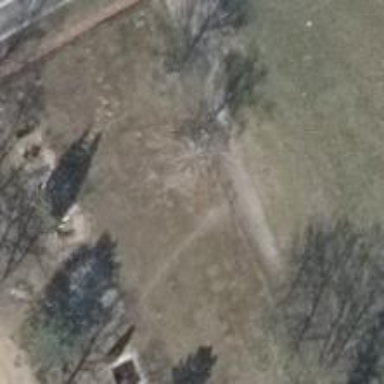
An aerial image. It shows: Path.